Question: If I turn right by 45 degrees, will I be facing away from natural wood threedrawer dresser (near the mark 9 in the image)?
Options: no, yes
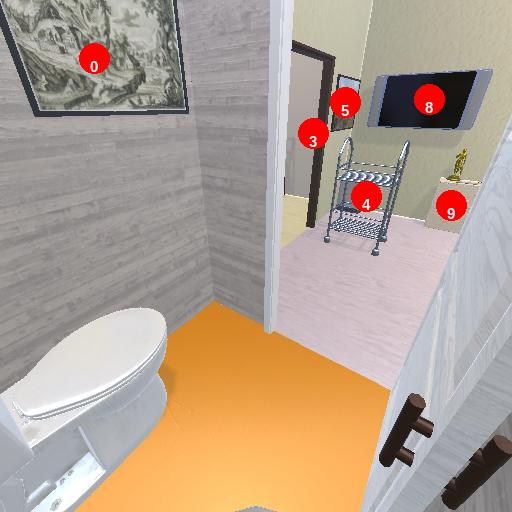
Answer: no